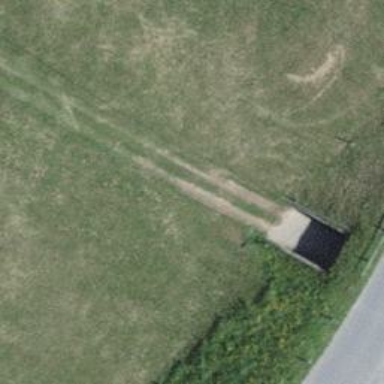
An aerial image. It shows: Track road with grade3 tracktype.